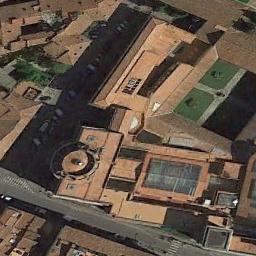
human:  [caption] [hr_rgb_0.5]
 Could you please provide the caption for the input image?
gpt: The church is surrounded by some red buildings .

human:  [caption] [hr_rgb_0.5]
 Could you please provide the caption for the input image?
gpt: A cathedral with a brown roof, The main house in the middle of the church has a round roof, Many trees and a road around the church, And many cars on the road .

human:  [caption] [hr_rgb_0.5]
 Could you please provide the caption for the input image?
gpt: The church with a circular dome and the rest of the church has some orange sloping roofs .

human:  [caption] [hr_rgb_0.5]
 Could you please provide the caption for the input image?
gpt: This is a church, Which looks like a cross from above .

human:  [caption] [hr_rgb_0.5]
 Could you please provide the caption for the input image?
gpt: A church with a round roof beside a road and other brown buildings .